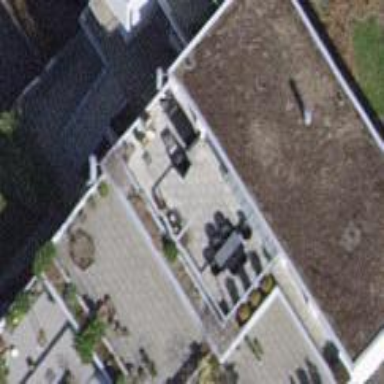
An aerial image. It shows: Terrace building.